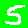
Digit: 5